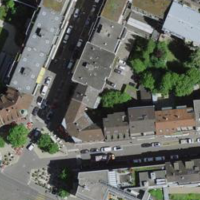
EUNIS habitat code: 54
Species observed at this site:
Vespula vulgaris